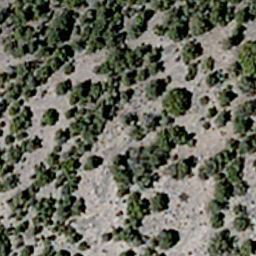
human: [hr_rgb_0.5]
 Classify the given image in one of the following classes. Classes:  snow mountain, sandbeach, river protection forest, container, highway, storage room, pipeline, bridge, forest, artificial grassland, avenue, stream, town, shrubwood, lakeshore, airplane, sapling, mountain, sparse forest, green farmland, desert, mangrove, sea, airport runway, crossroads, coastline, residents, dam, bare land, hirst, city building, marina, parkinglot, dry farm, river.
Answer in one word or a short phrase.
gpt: sparse forest